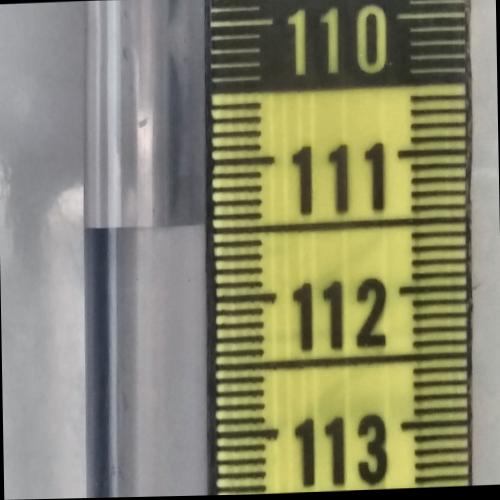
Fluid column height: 111.5 cm